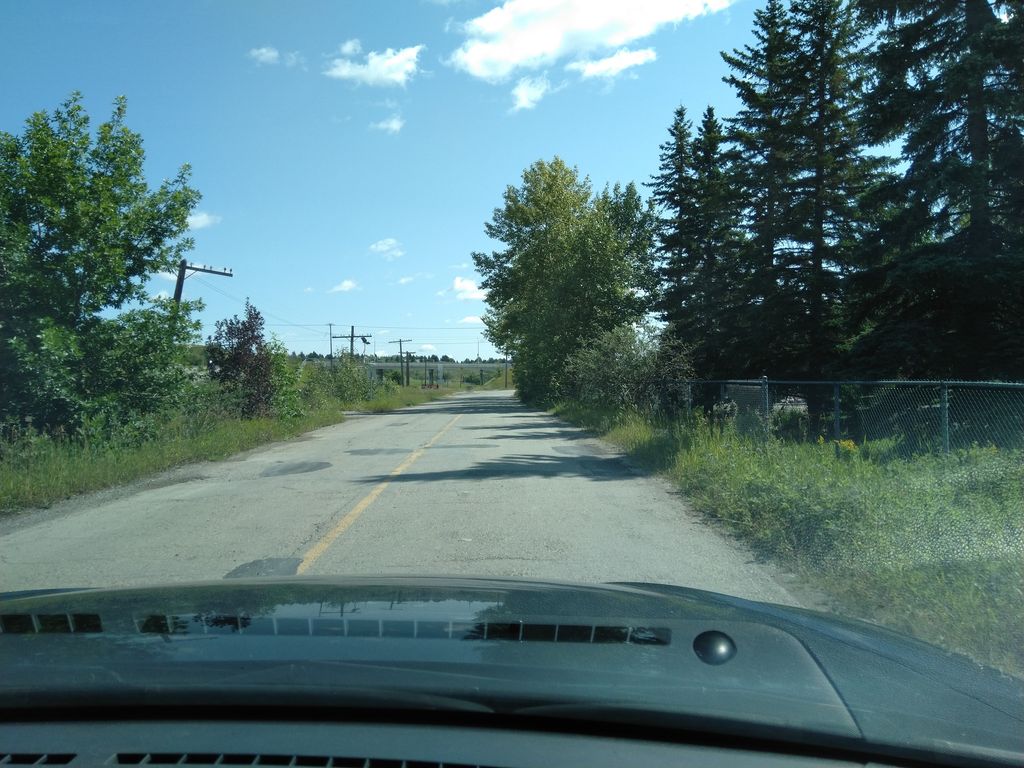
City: calgary